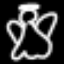
Label: angel